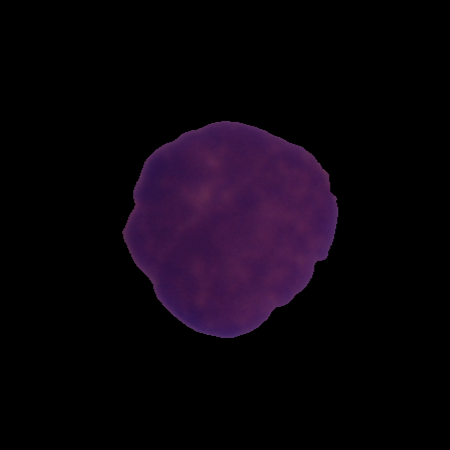
Label: cancer